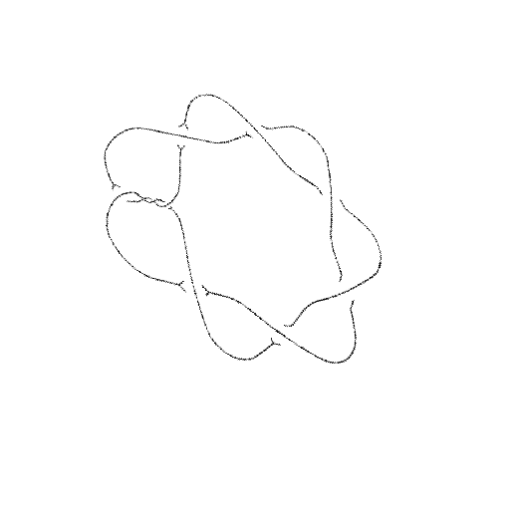
Crossing number: 10